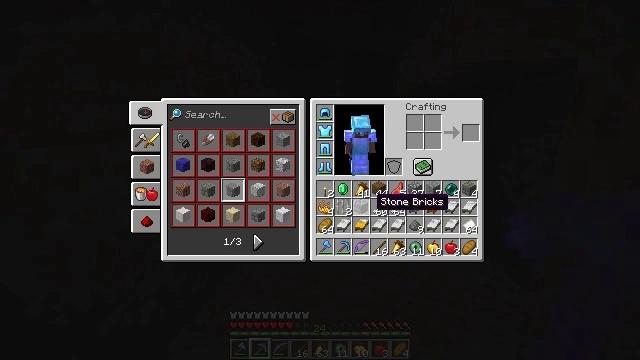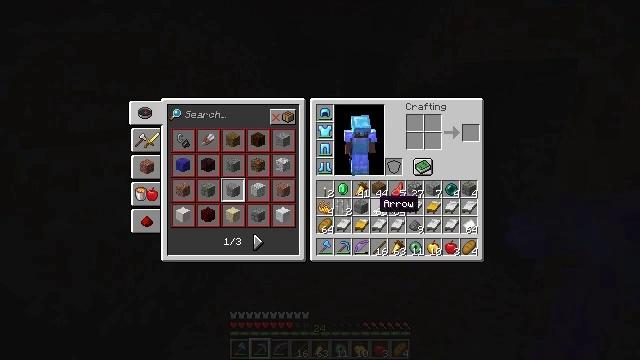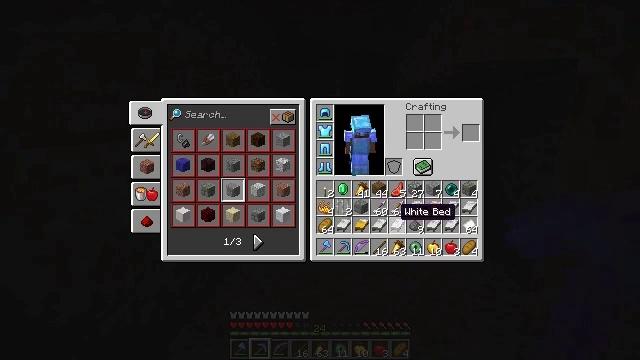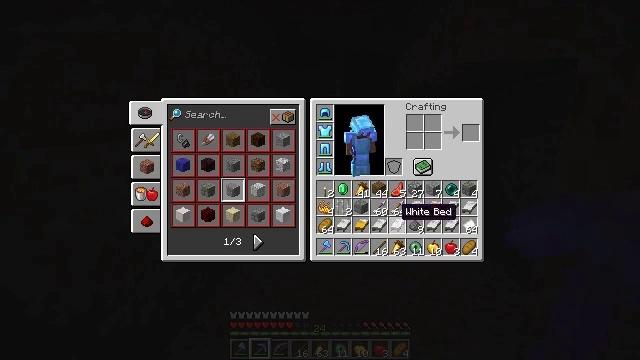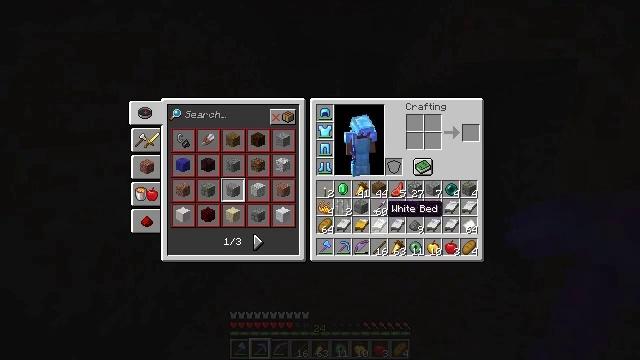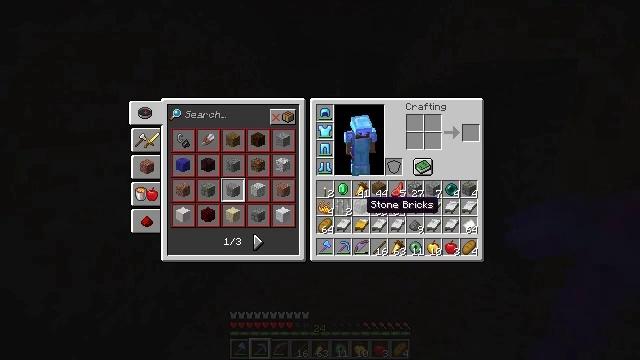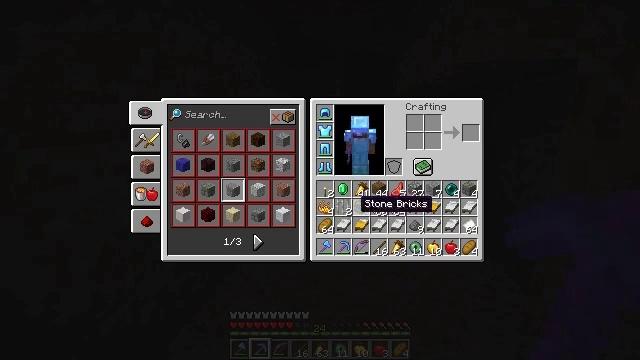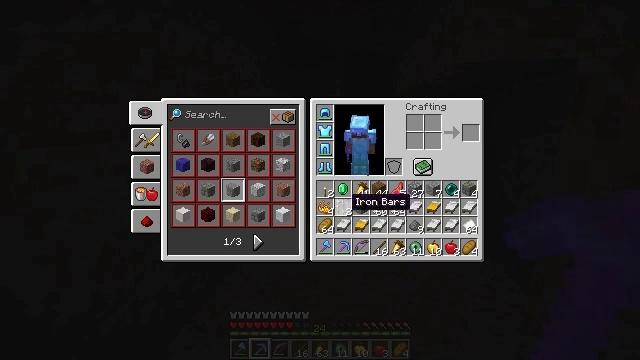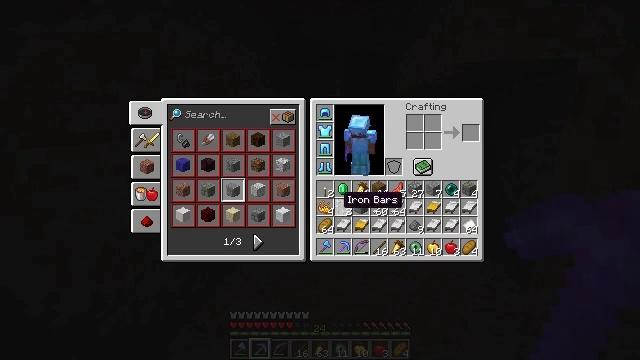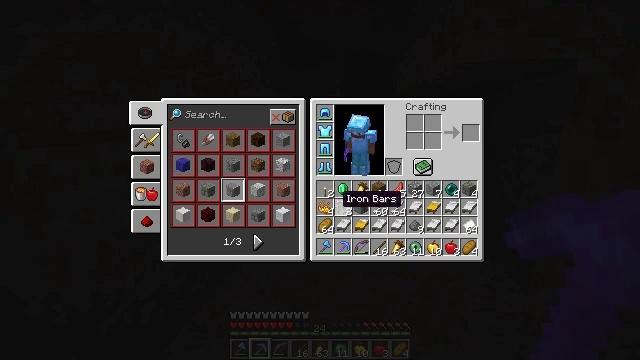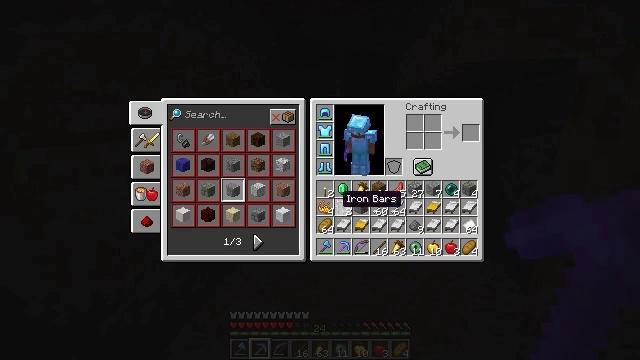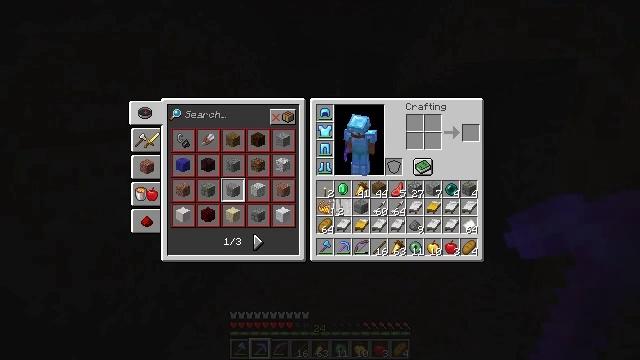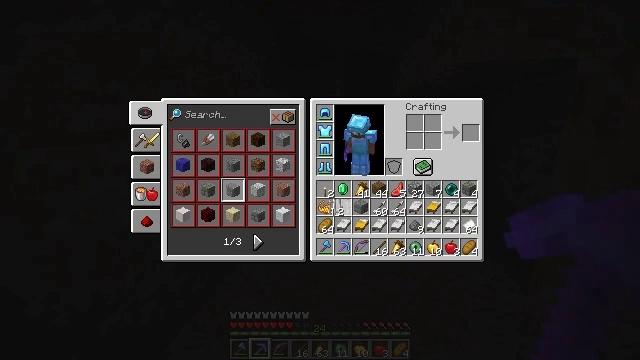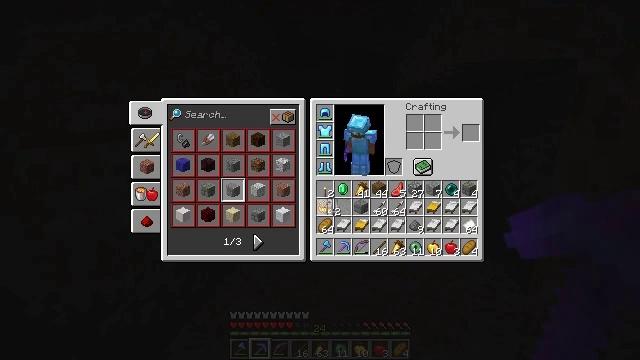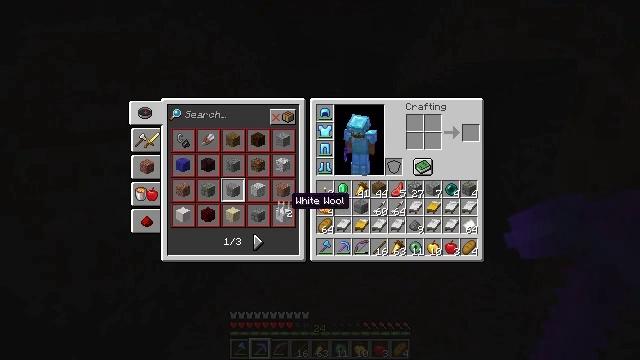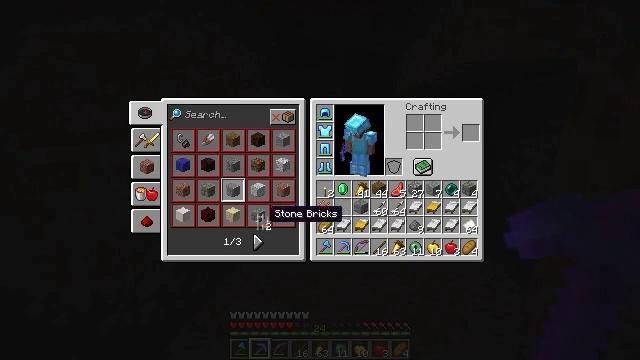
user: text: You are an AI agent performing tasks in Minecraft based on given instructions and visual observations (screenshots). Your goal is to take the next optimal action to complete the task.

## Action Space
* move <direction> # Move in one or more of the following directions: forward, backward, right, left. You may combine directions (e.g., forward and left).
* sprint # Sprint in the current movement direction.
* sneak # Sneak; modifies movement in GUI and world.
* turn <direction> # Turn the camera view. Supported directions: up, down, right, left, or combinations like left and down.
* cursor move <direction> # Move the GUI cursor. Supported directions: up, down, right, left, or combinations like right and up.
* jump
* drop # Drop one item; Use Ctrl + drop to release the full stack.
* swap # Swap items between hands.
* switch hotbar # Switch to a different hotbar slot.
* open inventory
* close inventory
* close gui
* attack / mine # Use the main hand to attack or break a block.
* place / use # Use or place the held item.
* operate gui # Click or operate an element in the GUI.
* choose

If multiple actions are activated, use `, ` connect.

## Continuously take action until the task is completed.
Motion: motion action
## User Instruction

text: Drop iron bars.
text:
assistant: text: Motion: no_op
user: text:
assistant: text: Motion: cursor move right and down
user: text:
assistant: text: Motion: no_op
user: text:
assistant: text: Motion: cursor move left
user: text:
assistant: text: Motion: cursor move left
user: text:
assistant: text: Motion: no_op
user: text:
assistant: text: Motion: cursor move left
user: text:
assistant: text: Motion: cursor move left
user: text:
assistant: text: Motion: no_op
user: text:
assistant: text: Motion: no_op
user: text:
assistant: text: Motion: operate gui
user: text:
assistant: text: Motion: operate gui
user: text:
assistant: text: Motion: no_op
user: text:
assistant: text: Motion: cursor move left
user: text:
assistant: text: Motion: cursor move left and down
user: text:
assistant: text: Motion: cursor move left and down
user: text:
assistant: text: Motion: cursor move down
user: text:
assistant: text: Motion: no_op
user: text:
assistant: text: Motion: no_op
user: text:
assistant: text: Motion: operate gui
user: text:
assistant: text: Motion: operate gui
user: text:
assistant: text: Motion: operate gui
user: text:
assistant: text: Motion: no_op
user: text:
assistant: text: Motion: cursor move right and up
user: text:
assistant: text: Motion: cursor move right and up
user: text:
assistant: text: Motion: no_op
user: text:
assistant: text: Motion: cursor move up
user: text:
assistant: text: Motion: no_op